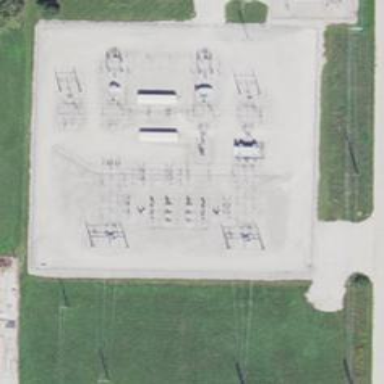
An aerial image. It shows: Switch for power supply.